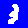
Digit: 3